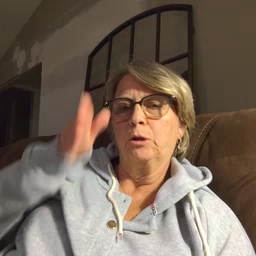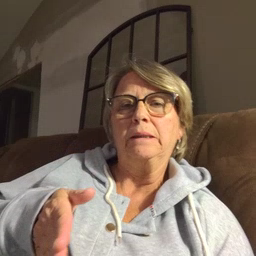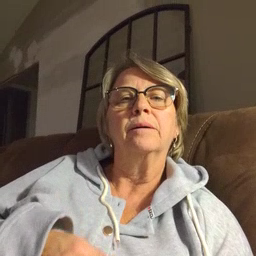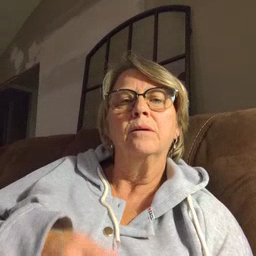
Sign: person